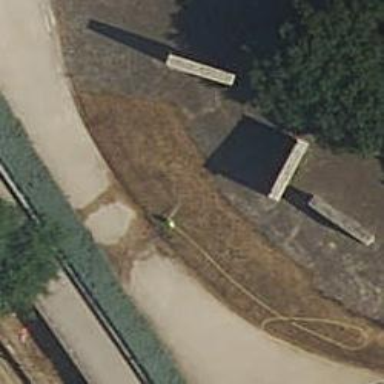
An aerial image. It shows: Concrete memorial with historic significance.